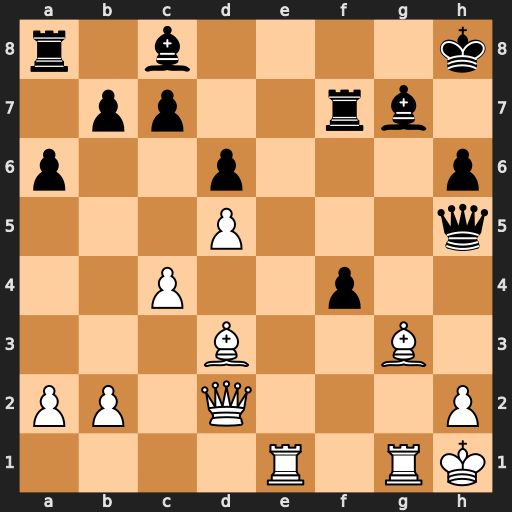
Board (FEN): r1b4k/1pp2rb1/p2p3p/3P3q/2P2p2/3B2B1/PP1Q3P/4R1RK
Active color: w
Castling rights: -
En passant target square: -
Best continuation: Re8+ Rf8 Rxf8+